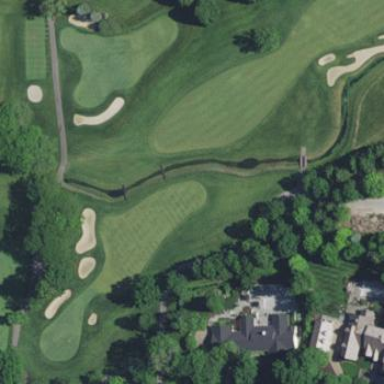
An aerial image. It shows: Golf fairway surrounded by grass.